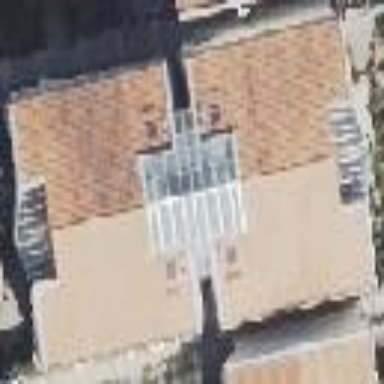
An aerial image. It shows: Gabled roof on building that houses apartments.